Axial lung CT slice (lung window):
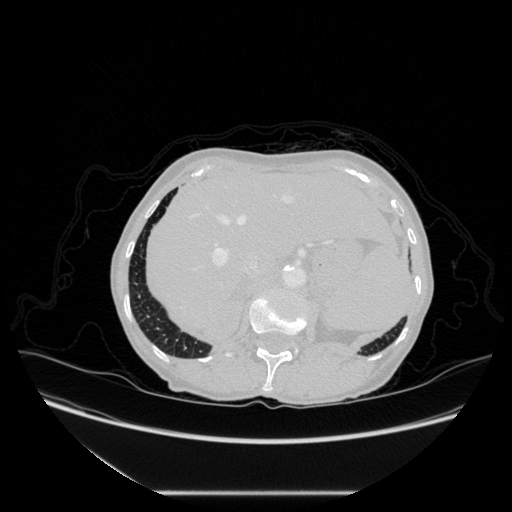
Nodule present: no